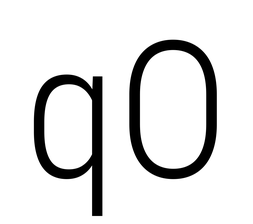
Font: Roboto_Condensed_Light